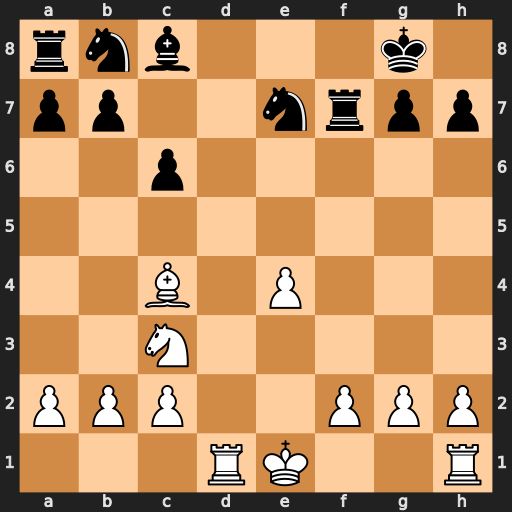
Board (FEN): rnb3k1/pp2nrpp/2p5/8/2B1P3/2N5/PPP2PPP/3RK2R
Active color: w
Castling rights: K
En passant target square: -
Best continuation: Rd8#